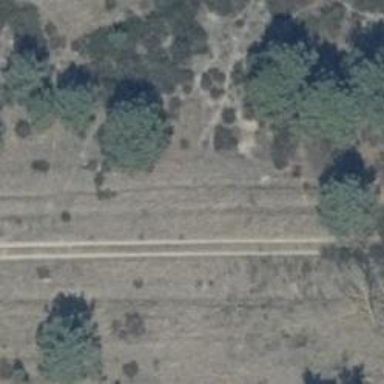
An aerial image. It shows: Sandy track with grade 4 tracktype.